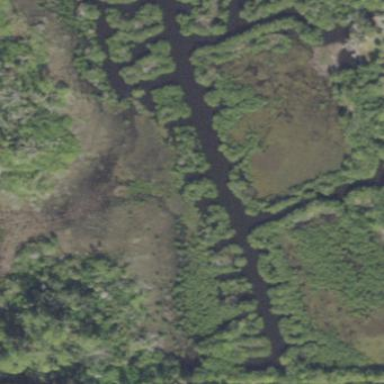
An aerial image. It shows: Swamp in wetland area.